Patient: sex M, age 52
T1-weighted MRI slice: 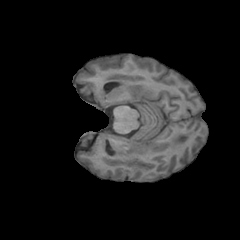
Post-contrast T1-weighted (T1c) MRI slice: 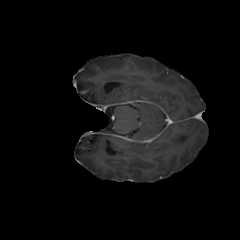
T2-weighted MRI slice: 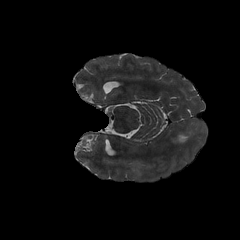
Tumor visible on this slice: yes
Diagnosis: Glioblastoma, IDH-wildtype
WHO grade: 4